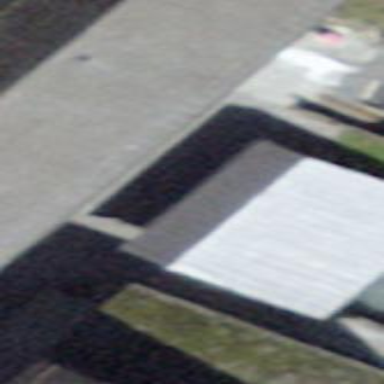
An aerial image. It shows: Industrial building.